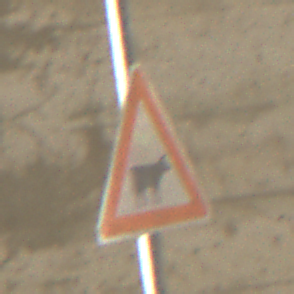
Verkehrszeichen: ViehtriebLinks
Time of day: Midday
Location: Roofed (Tunnel)
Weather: NotSpecified
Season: NotSpecified
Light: Natural